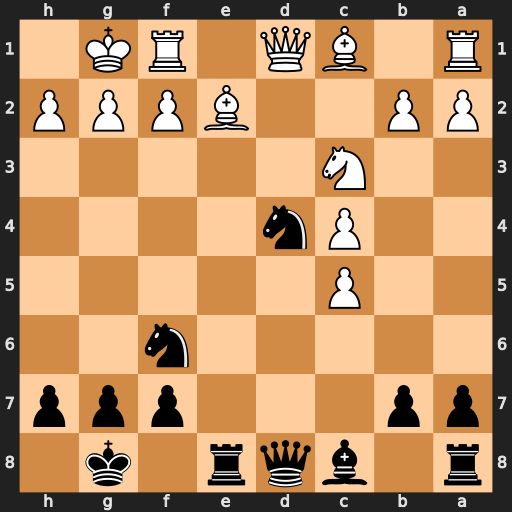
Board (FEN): r1bqr1k1/pp3ppp/5n2/2P5/2Pn4/2N5/PP2BPPP/R1BQ1RK1
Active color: b
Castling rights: -
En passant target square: -
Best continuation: Nxe2+ Nxe2 Qxd1 Rxd1 Rxe2